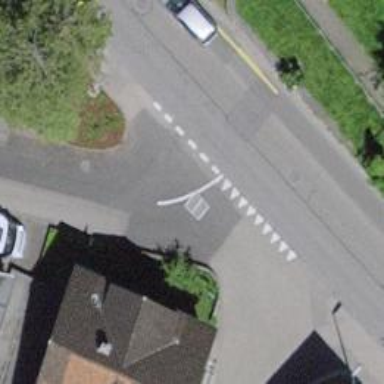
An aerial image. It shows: Road with "give way" sign.